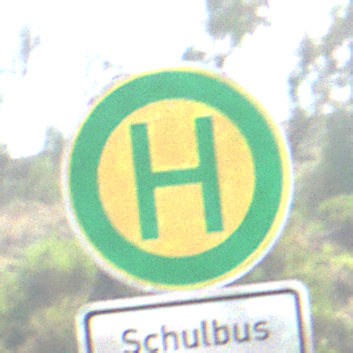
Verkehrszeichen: Haltestelle
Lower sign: ZeitangabenMitBeschraenkungAufWochentage5
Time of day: Midday
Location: Outdoor (Nature)
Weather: PartlyCloudy
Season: NotSpecified
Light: Natural